RGB frame:
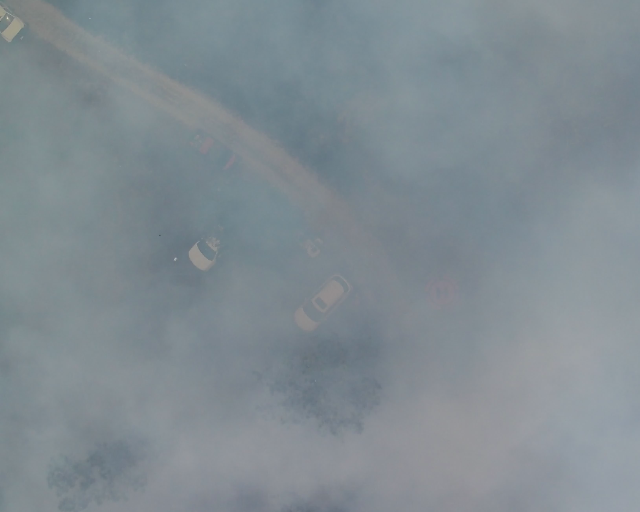
Thermal frame:
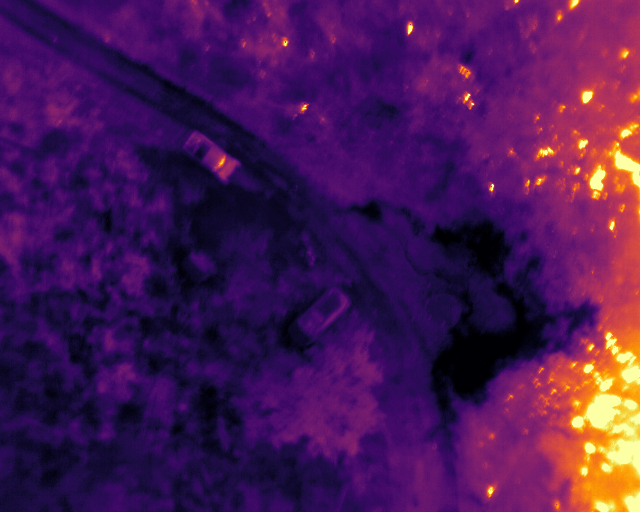
Captured: 2026-02-26 03:05:17
Pixels at or above 80 °C: 377 (fraction of frame: 0.001151)